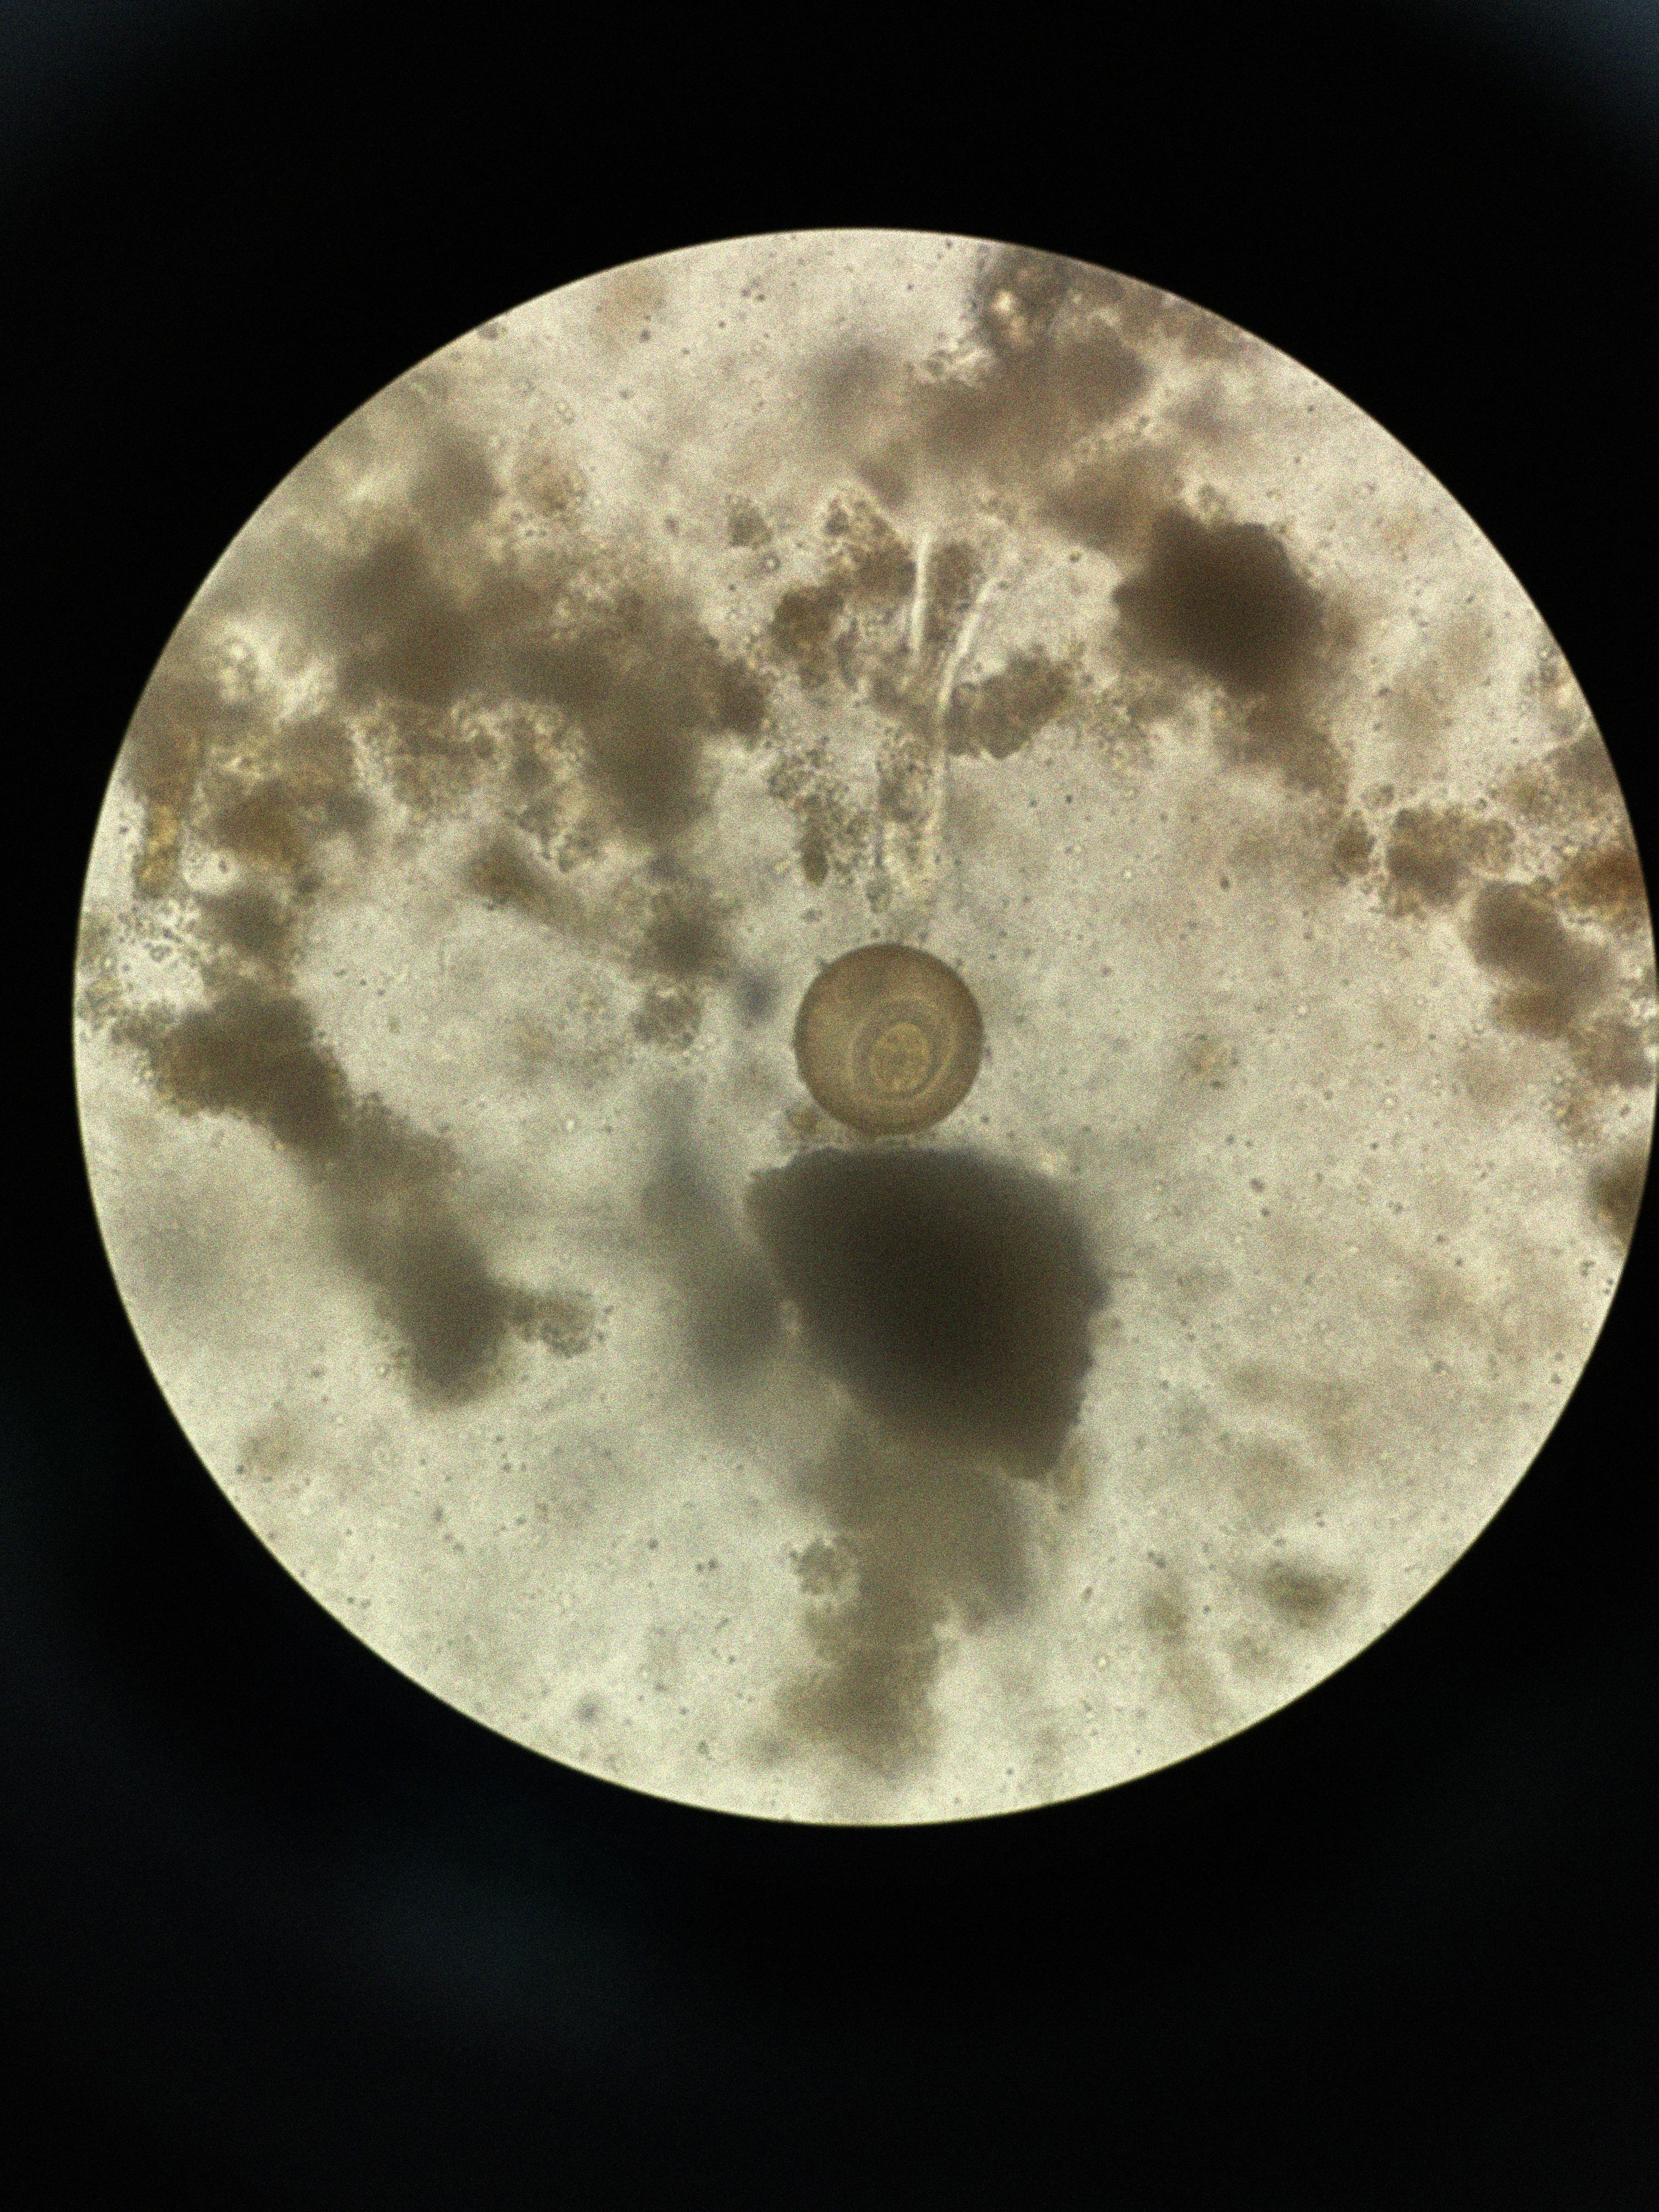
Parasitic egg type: Hymenolepis diminuta